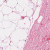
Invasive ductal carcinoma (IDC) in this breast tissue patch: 0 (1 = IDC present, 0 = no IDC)